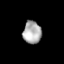
Tissue: lung
Cell type: T cells
Senescence score: 0.2275
Nuclear area (px): 408
Mean DAPI intensity: 171.806